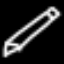
Label: pencil